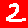
Digit: 2